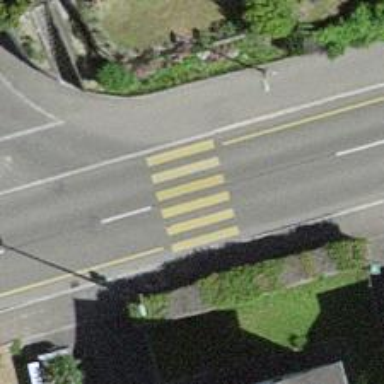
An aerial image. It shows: Uncontrolled zebra crossing on the road.